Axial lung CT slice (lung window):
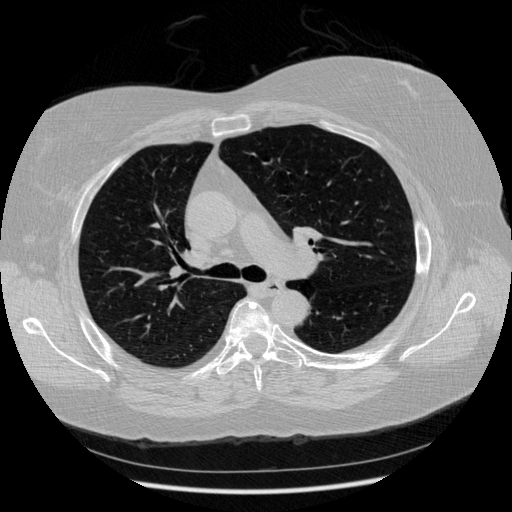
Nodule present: no